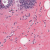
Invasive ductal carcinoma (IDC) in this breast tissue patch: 0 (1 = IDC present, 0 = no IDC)